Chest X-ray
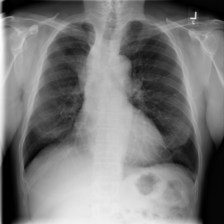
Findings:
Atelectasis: negative
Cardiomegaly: negative
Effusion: negative
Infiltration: negative
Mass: negative
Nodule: negative
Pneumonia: negative
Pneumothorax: negative
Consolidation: negative
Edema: negative
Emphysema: negative
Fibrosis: negative
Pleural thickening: negative
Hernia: negative